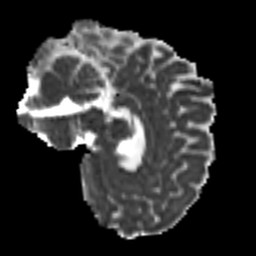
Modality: MD
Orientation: sagittal
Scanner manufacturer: siemens
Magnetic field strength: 3 T
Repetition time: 9.6 s
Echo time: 0.077 s